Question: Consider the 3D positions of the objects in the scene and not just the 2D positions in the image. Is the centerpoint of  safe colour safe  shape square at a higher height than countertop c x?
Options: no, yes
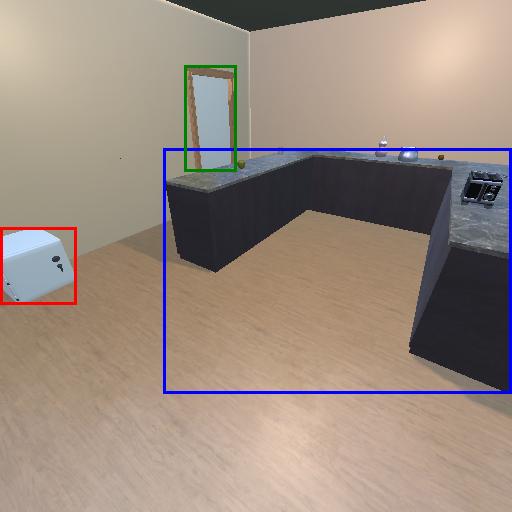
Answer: no